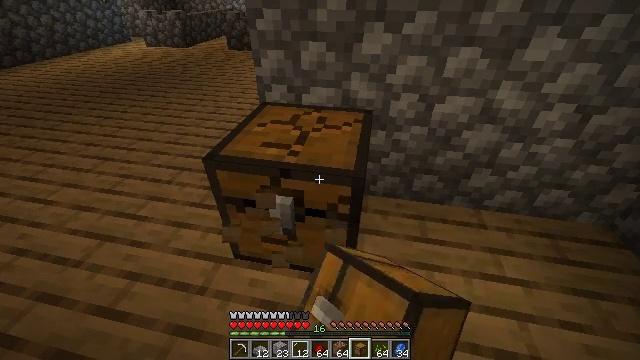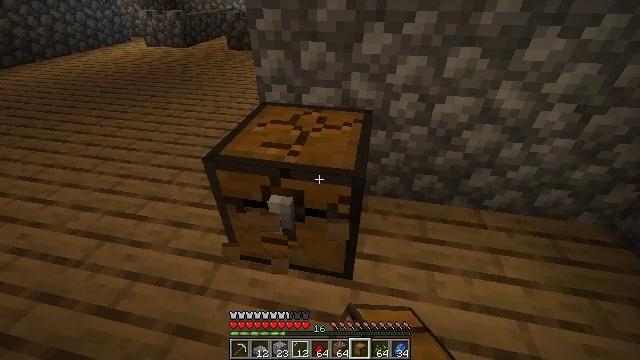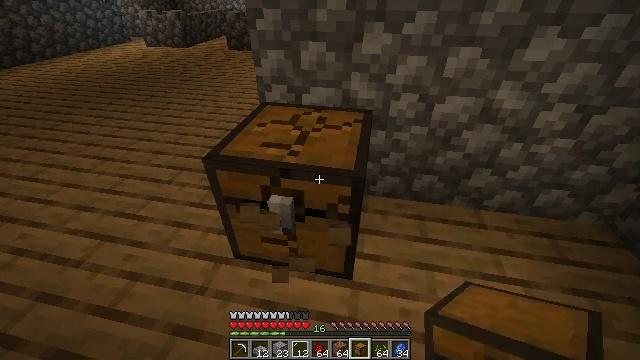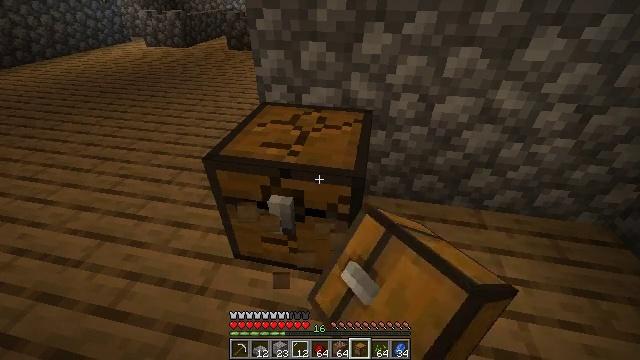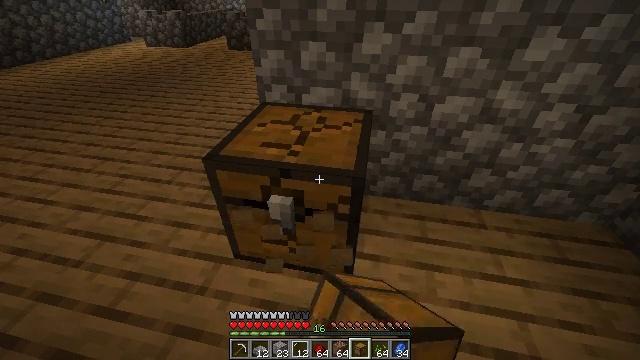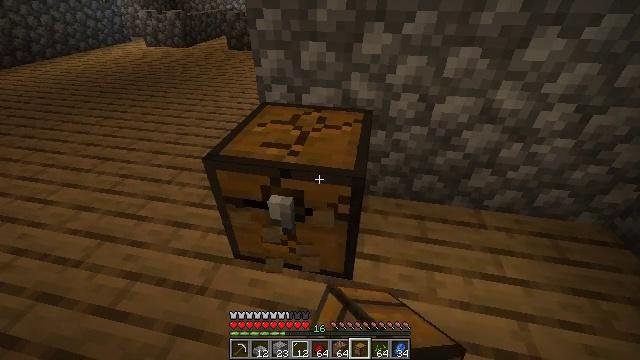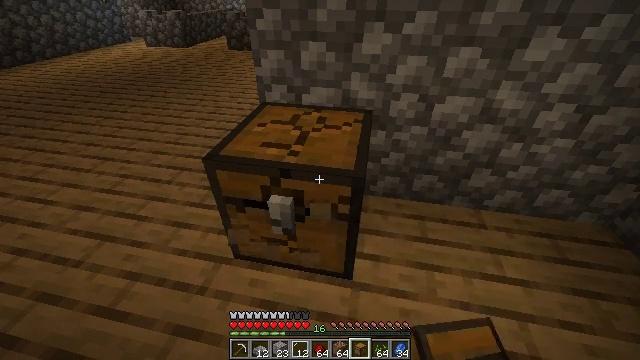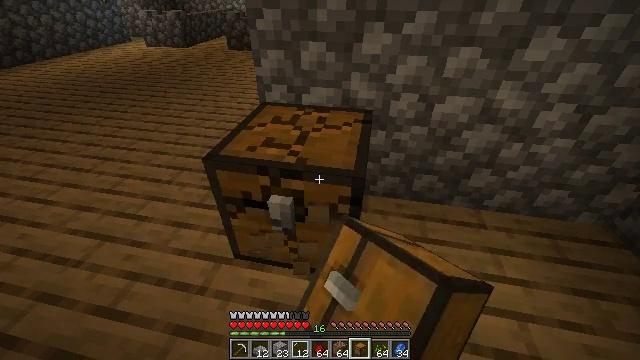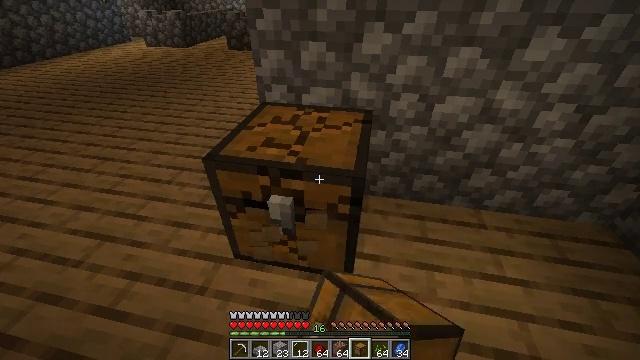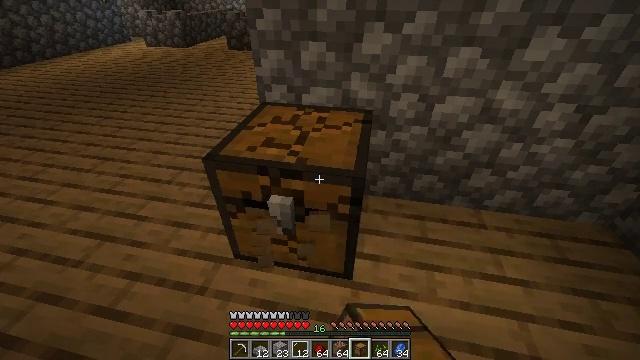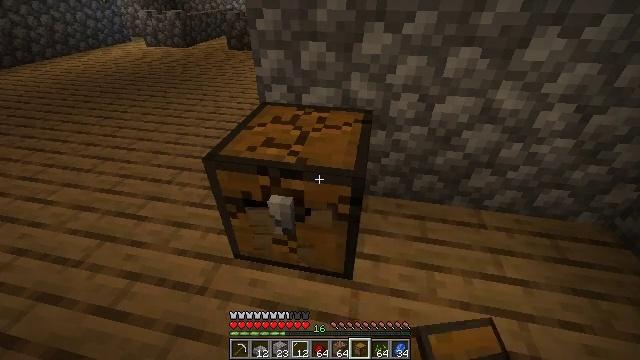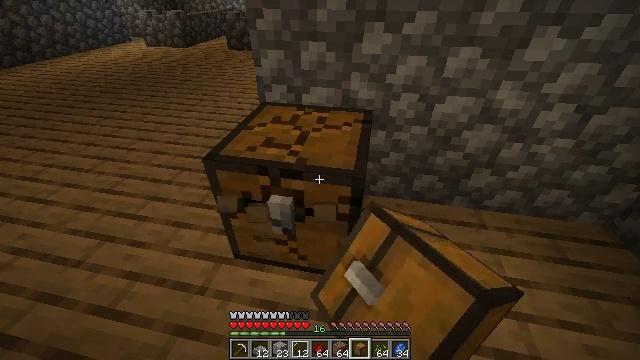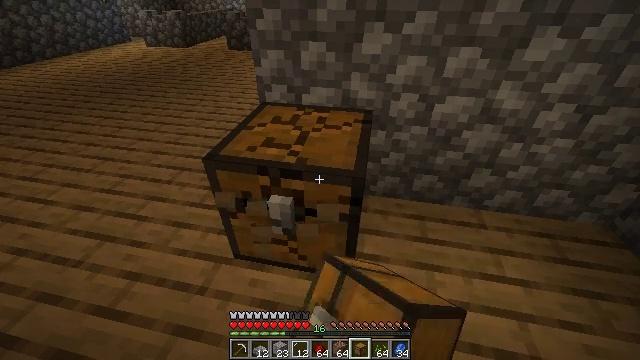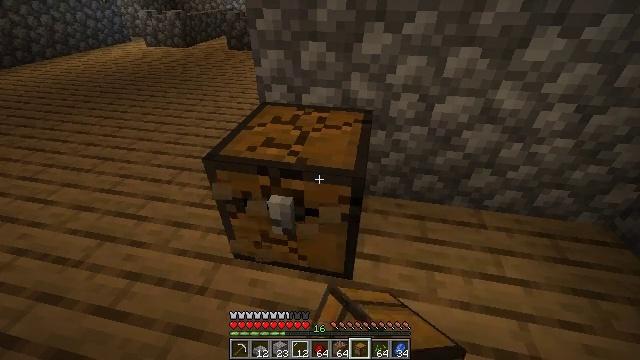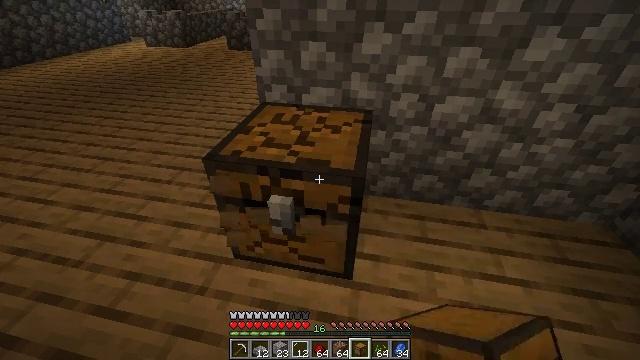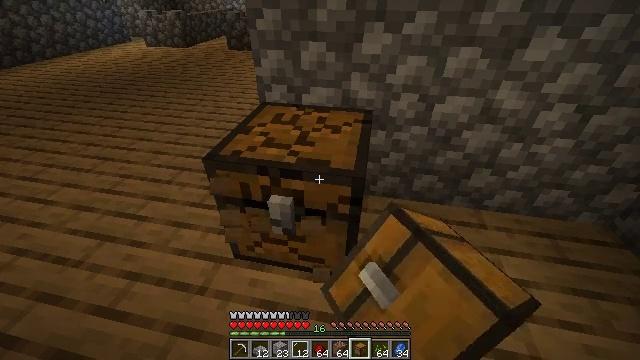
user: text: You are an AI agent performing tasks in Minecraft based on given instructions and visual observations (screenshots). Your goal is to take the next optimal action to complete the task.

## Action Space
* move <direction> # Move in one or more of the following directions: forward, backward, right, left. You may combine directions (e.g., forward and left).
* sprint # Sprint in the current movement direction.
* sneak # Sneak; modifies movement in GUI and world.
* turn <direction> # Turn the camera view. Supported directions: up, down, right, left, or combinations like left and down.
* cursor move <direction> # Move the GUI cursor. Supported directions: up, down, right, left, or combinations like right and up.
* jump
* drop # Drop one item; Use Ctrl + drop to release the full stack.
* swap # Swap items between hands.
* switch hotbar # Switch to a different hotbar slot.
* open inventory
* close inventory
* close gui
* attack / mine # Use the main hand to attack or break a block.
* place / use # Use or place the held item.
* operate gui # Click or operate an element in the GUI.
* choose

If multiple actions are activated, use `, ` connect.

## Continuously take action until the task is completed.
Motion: motion action
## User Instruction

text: Gather the chest from its place.
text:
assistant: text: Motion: attack / mine
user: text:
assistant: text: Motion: attack / mine
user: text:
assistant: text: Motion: attack / mine
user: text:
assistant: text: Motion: attack / mine
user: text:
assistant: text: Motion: attack / mine
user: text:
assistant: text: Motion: attack / mine
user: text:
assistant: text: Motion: attack / mine
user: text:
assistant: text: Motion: attack / mine
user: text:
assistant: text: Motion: attack / mine
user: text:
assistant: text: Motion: attack / mine
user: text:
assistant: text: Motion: attack / mine
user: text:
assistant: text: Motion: attack / mine
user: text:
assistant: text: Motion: attack / mine
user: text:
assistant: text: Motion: attack / mine
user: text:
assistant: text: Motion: attack / mine
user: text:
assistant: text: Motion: attack / mine
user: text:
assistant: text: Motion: attack / mine
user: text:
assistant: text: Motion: attack / mine
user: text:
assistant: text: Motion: attack / mine
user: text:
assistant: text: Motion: attack / mine
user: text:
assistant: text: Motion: attack / mine
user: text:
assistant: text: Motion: attack / mine
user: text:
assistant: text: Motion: attack / mine
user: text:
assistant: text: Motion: attack / mine
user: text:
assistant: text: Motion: attack / mine
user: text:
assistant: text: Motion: attack / mine
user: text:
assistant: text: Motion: attack / mine
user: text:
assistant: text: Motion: attack / mine
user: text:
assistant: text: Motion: attack / mine
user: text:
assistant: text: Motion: attack / mine